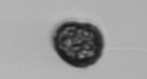
Label: Pseudochattonella_farcimen